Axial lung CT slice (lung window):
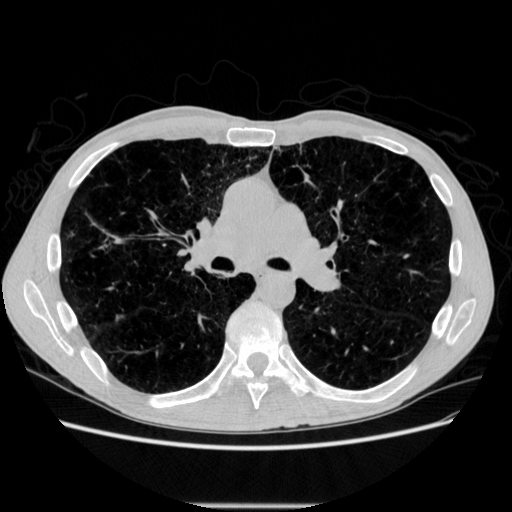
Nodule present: no